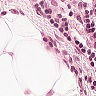
Metastatic tissue present: no